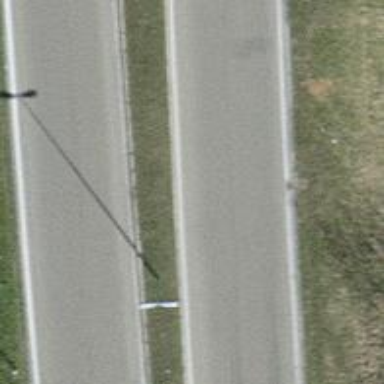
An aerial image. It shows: Asphalt trunk highway.